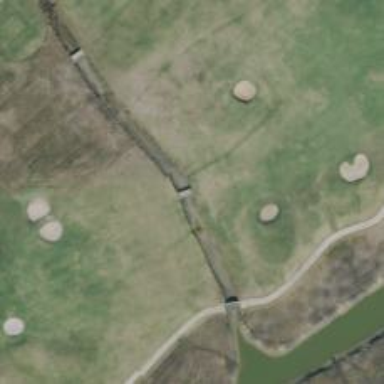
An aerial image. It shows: Path on bridge designed for golf carts.